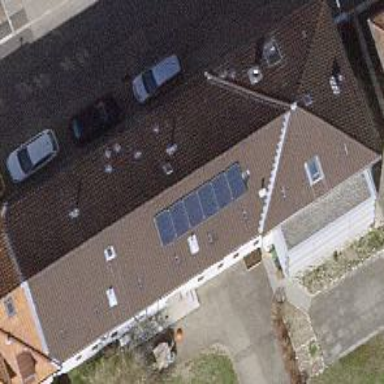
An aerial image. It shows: Apartment building with side-hipped roof.